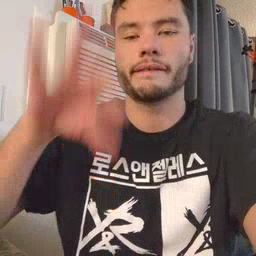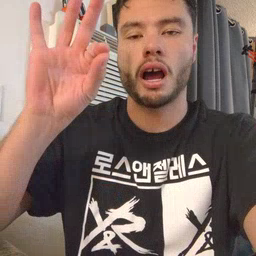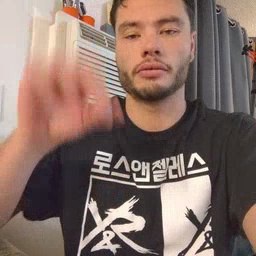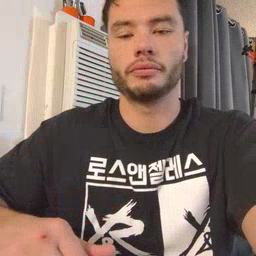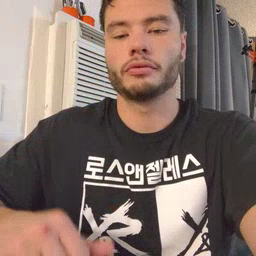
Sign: find